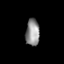
Tissue: prostate
Cell type: Myeloid cells
Senescence score: 0.2843
Nuclear area (px): 363
Mean DAPI intensity: 144.791